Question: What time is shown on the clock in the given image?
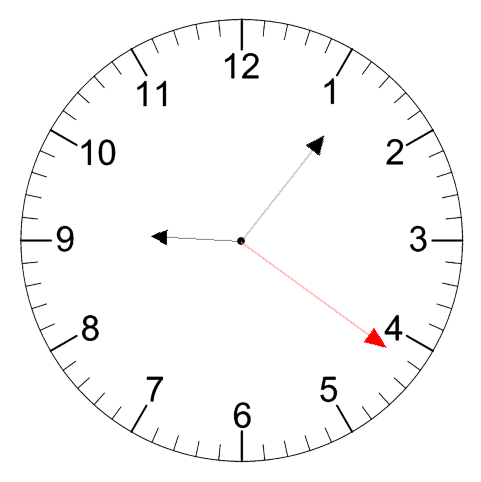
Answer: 09:06:21